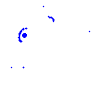
Particle: electron